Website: bh-photo
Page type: store-pickup
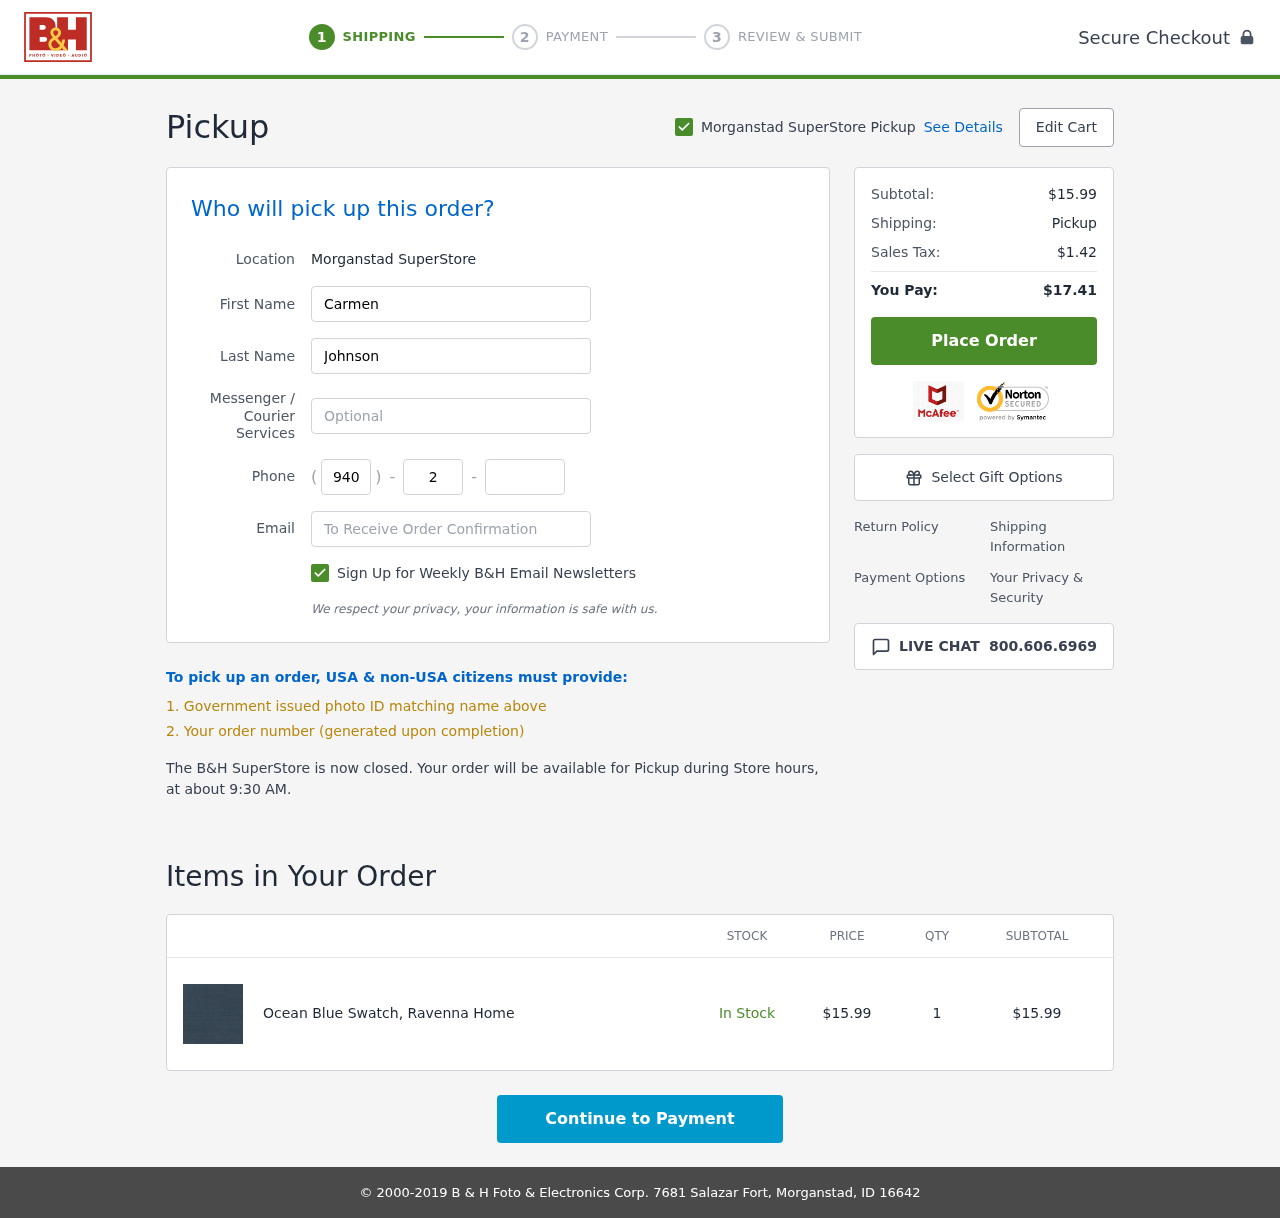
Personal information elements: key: PII_EMAIL
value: cjohnson@yahoo.com
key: PII_FIRSTNAME
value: Carmen
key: PII_LASTNAME
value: Johnson
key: PII_LOCATION1_CITY
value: Morganstad SuperStore Pickup
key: PII_LOCATION1_CITY
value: Morganstad SuperStore
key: PII_PHONE_AREA
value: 940
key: PII_PHONE_PREFIX
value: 242
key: PII_PHONE_SUFFIX
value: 1194
Product elements: key: PRODUCT1_NAME
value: Ocean Blue Swatch, Ravenna Home
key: PRODUCT1_PRICE
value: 15.99
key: PRODUCT1_QUANTITY
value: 1
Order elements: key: ORDER_SUBTOTAL
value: $15.99
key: ORDER_TAX
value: $1.42
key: ORDER_TOTAL
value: $17.41